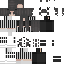
A female skeleton skin with dark skin, wearing brown helmet dressed in a black robe top and black pants, featuring a closed mouth.